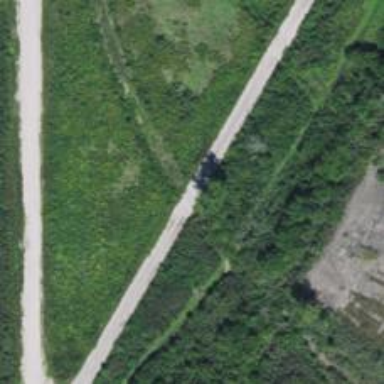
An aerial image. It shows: Disused railway spur.